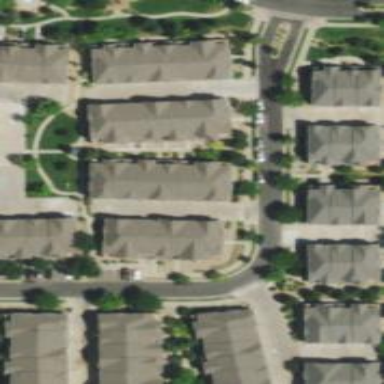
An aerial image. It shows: Alleyway designated as service road.